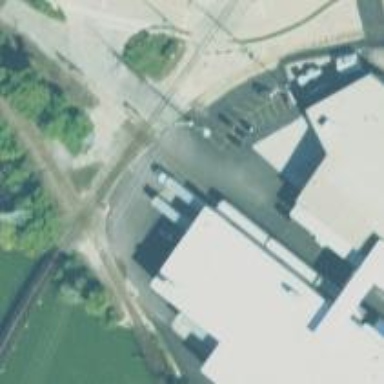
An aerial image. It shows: Railway crossing.